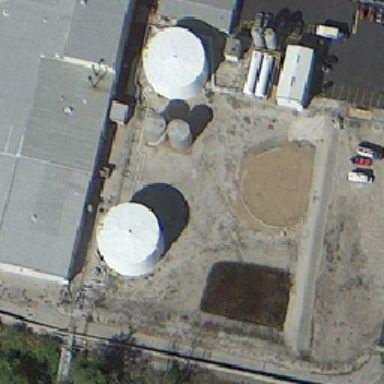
Several reservoirs are near a large building .